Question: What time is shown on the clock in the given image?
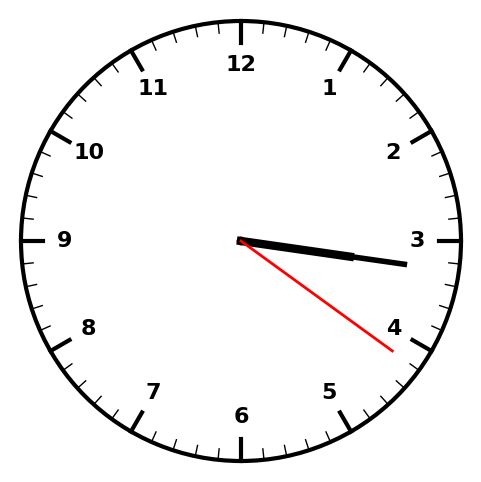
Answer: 03:16:21